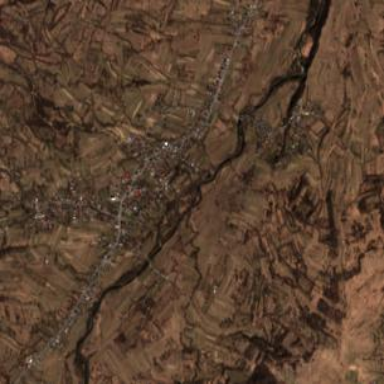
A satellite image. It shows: Village area.